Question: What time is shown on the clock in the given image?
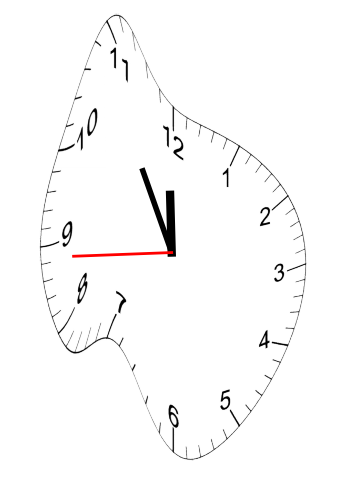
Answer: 11:54:44